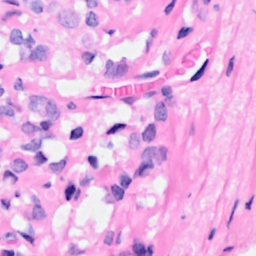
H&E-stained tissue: Breast